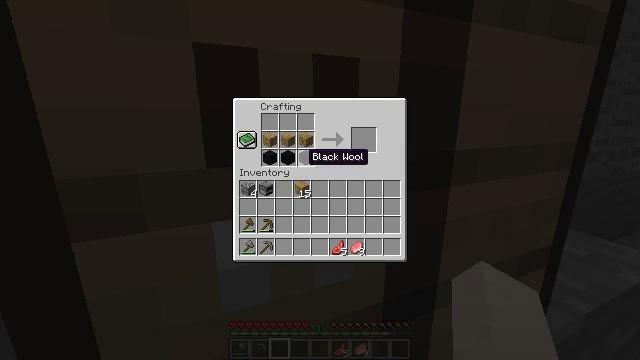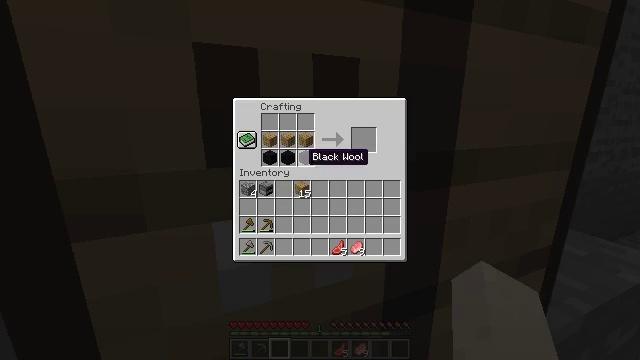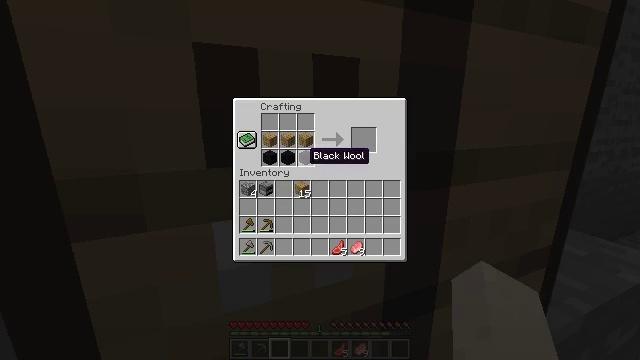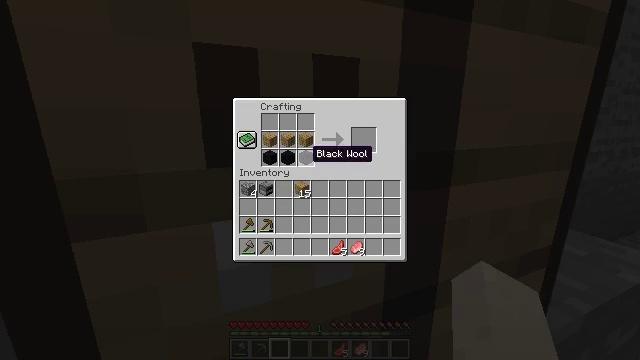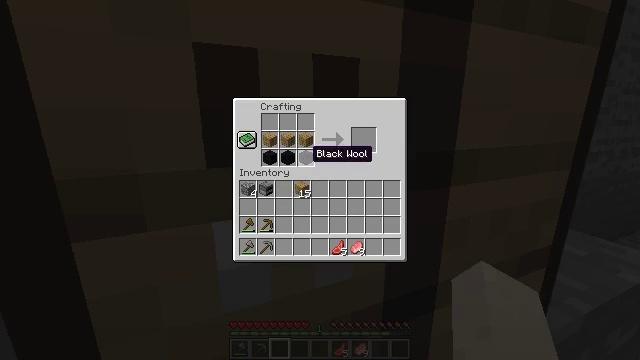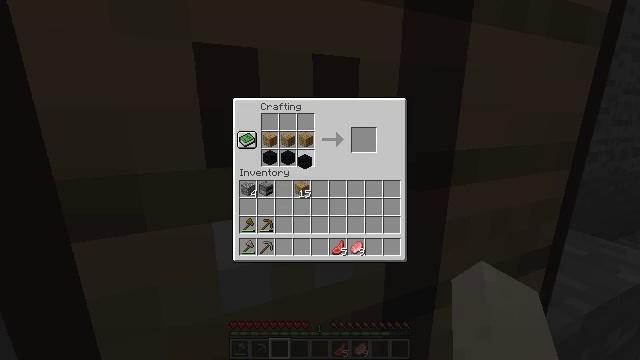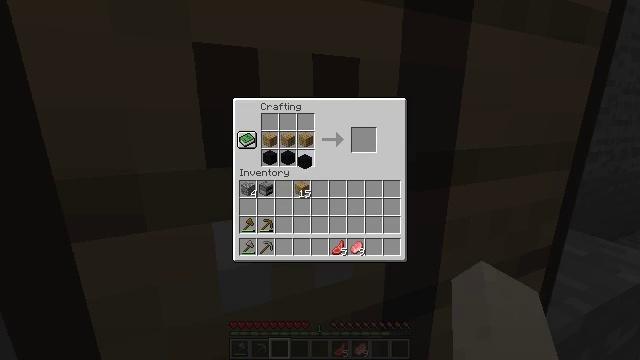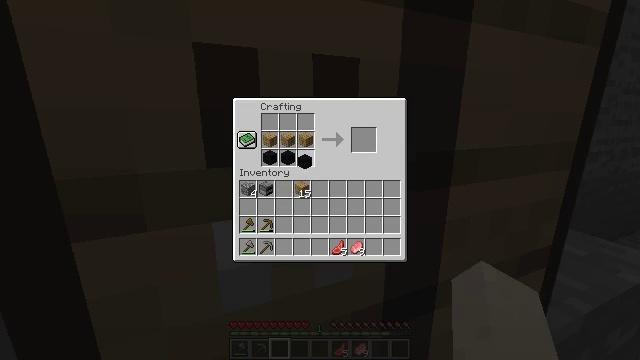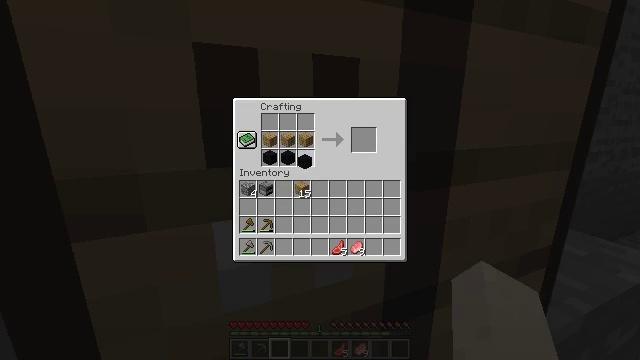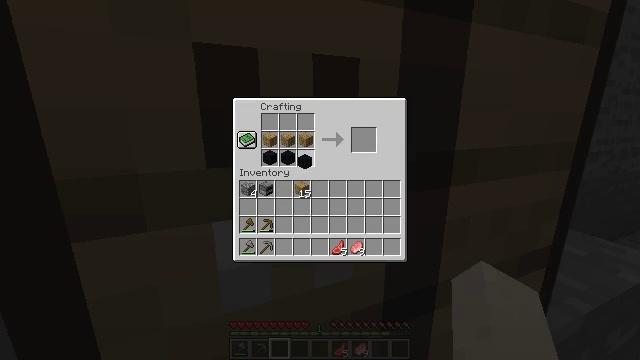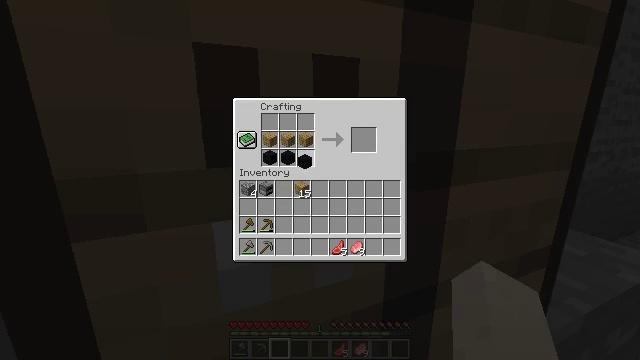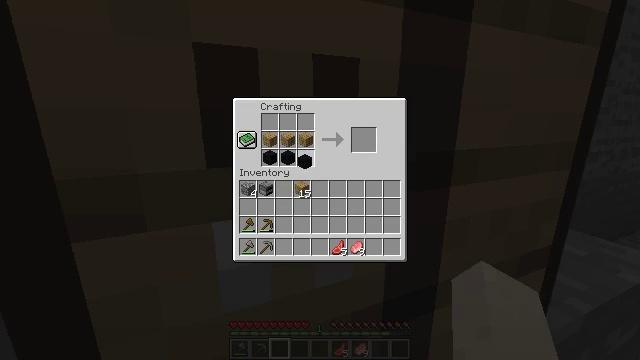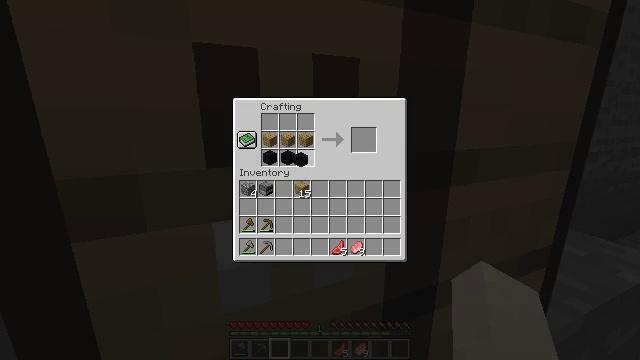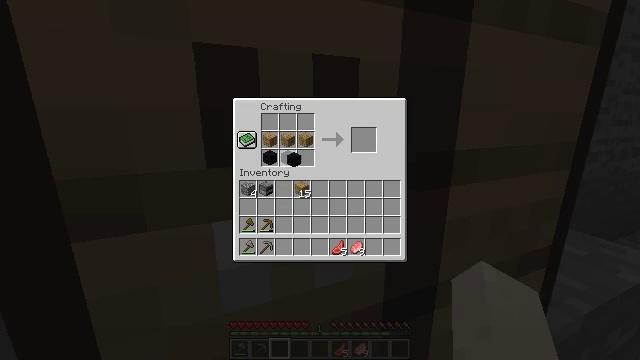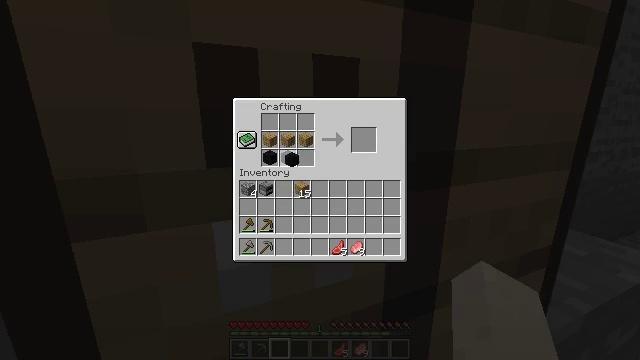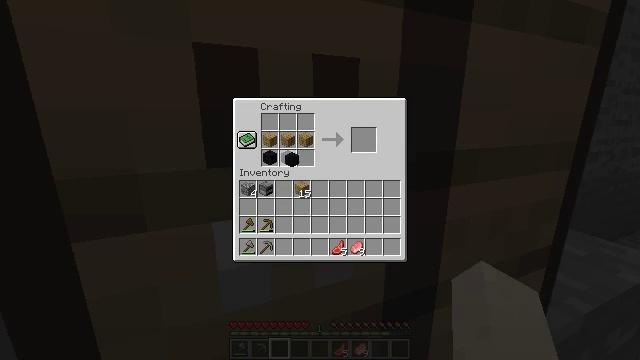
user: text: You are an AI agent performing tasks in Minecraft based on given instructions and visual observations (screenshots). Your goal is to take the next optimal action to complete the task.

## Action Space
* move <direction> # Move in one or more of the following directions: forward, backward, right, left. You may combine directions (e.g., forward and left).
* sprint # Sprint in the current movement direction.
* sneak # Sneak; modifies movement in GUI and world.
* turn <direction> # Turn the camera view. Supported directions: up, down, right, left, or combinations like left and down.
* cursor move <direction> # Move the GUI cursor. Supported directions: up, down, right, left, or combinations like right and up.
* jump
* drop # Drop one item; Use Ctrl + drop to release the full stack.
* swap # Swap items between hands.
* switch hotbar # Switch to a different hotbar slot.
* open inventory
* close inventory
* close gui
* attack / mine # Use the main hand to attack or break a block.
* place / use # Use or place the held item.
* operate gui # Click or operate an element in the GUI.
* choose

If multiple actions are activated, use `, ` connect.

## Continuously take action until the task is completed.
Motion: motion action
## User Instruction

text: Create a black bed using wooden planks and black wool.
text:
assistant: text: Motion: no_op
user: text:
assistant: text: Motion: no_op
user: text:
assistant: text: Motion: no_op
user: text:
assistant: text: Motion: no_op
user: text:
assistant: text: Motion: operate gui
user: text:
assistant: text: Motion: operate gui
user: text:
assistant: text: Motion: operate gui
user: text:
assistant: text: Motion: no_op
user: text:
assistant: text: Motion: no_op
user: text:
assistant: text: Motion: no_op
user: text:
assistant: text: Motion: no_op
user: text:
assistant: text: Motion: no_op
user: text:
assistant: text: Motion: no_op
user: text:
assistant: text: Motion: no_op
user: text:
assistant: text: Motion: operate gui
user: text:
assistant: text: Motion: operate gui
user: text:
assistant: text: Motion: operate gui
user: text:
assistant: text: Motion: no_op
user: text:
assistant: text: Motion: no_op
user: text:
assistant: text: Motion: no_op
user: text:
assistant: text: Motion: no_op
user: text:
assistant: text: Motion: no_op
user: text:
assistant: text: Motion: no_op
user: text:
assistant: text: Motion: no_op
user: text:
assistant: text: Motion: no_op
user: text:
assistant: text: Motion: no_op
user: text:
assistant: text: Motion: no_op
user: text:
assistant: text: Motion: operate gui
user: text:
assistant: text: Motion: operate gui
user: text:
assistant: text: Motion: operate gui